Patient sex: M
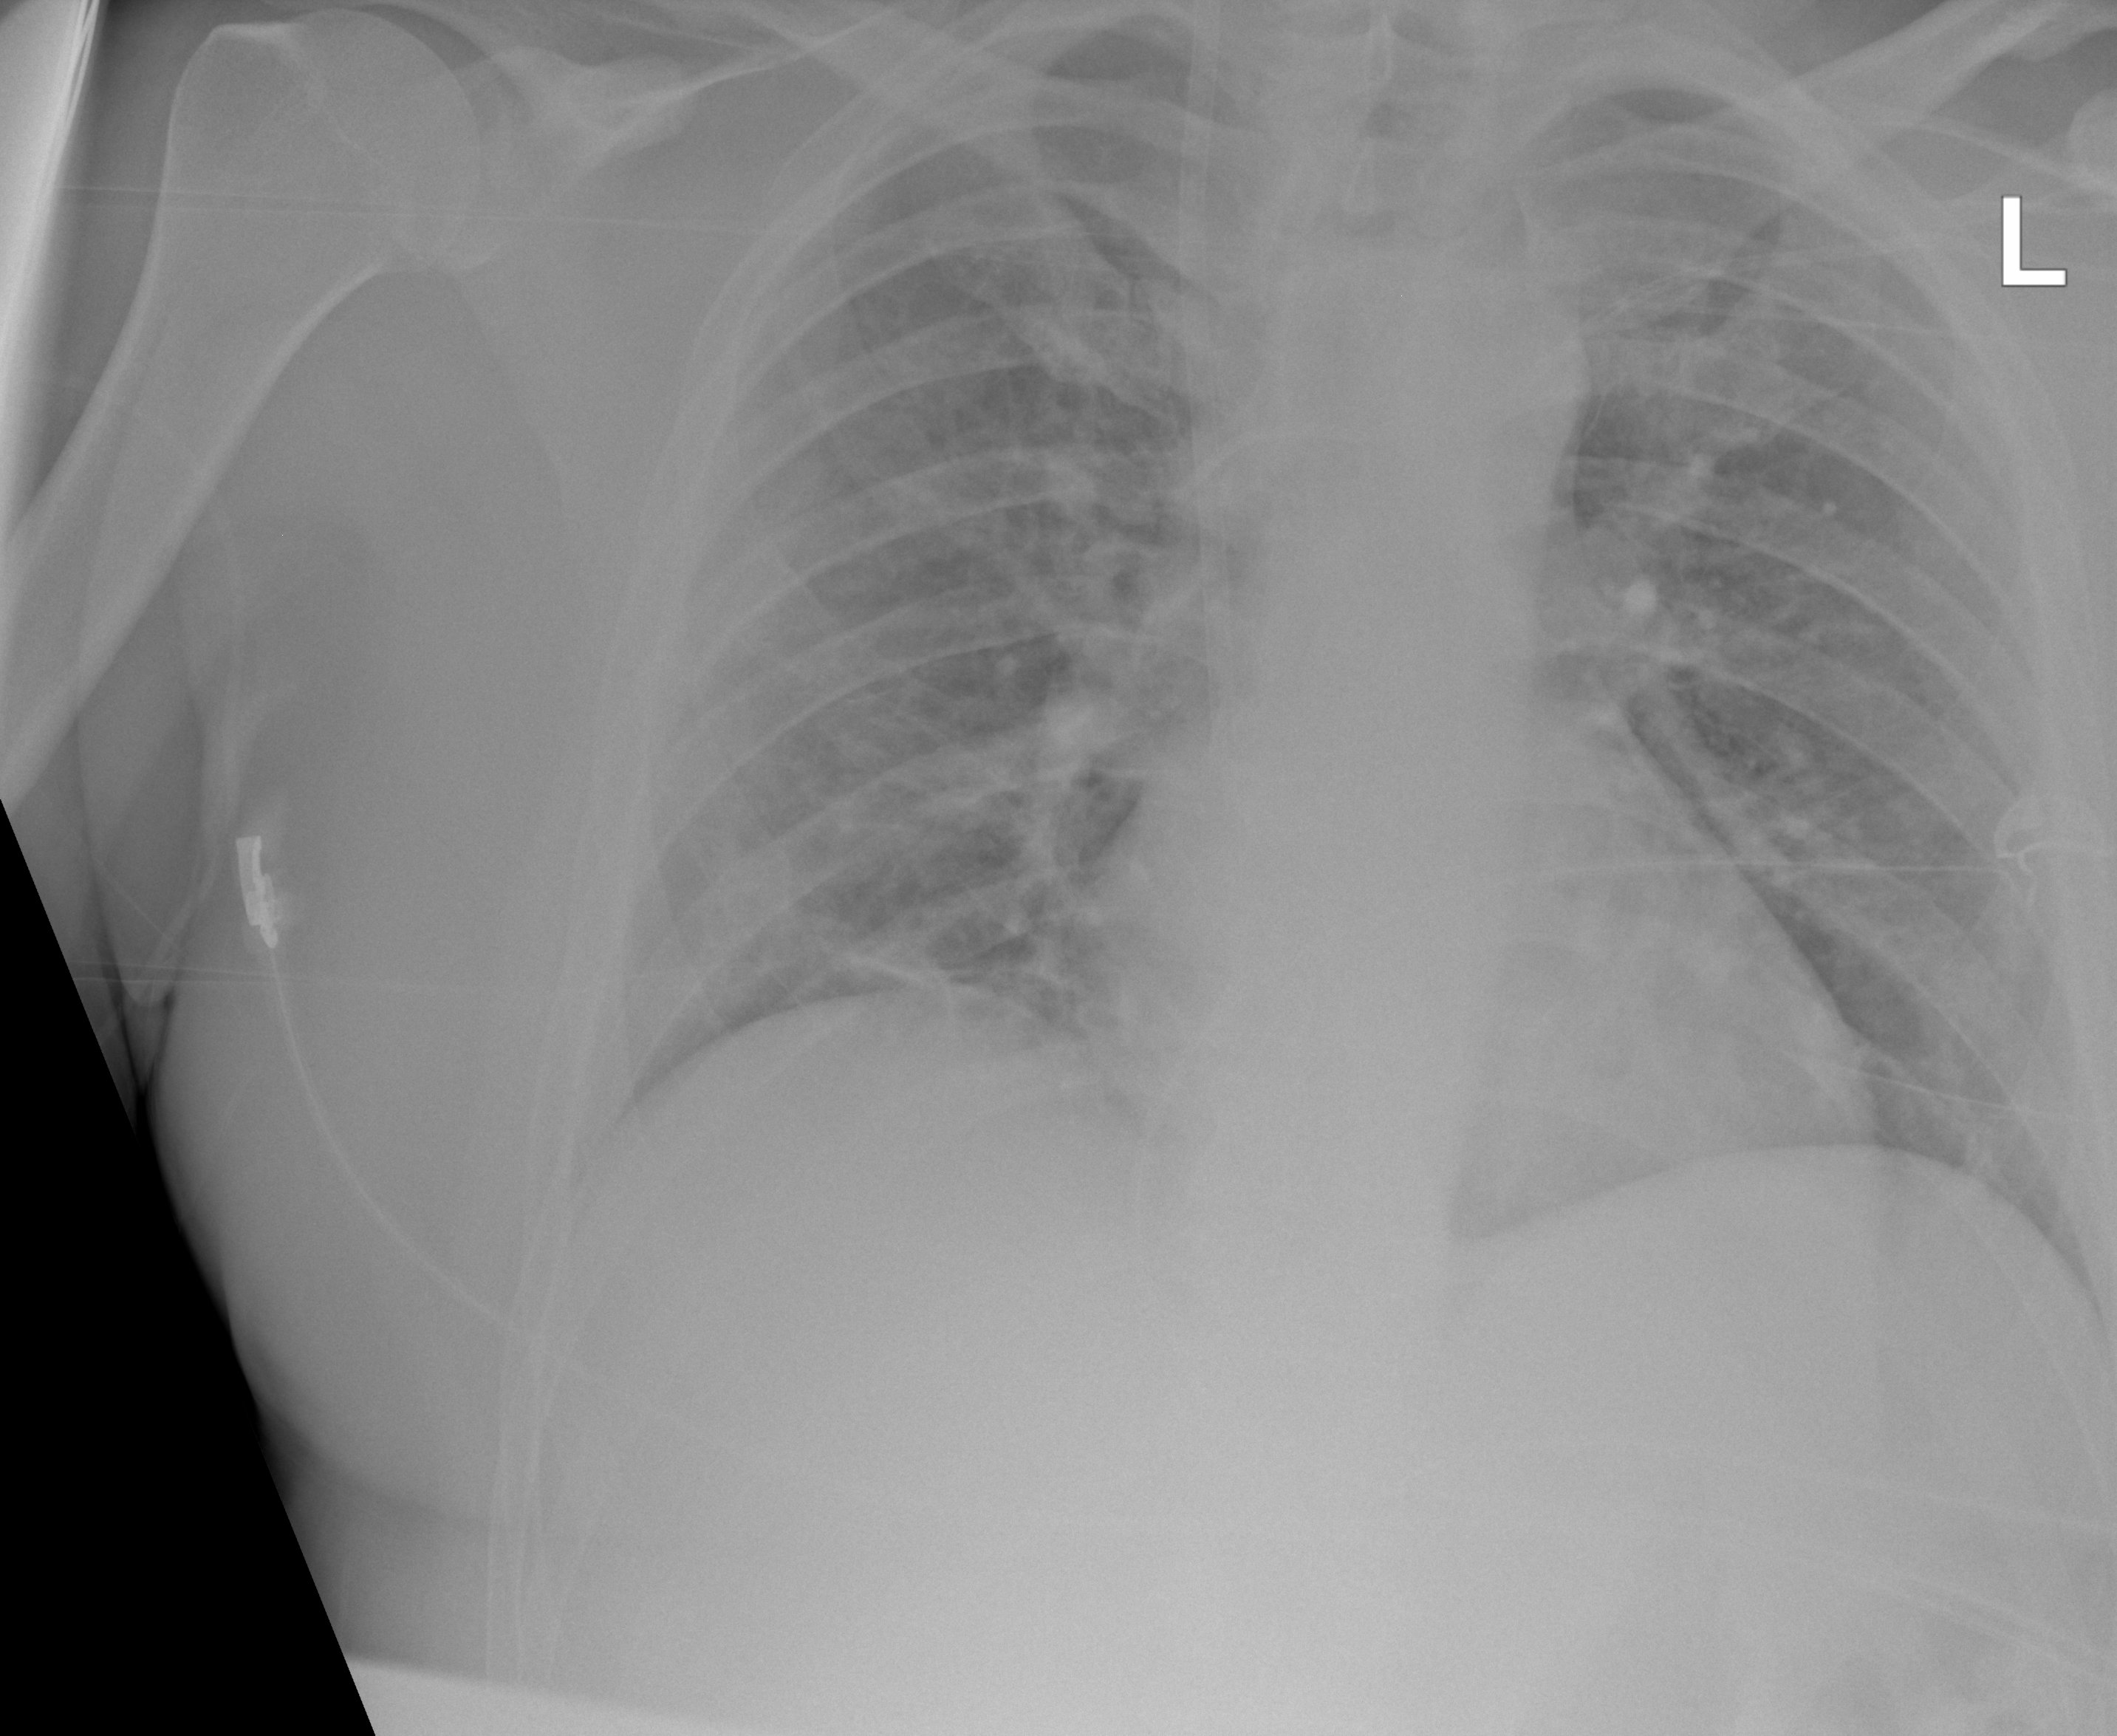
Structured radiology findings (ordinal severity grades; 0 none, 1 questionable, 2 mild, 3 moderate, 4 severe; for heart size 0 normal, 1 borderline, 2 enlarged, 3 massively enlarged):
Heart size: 2
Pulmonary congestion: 2
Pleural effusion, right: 0
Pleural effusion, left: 0
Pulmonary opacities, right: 3
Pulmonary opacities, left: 3
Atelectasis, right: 2
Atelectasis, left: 2